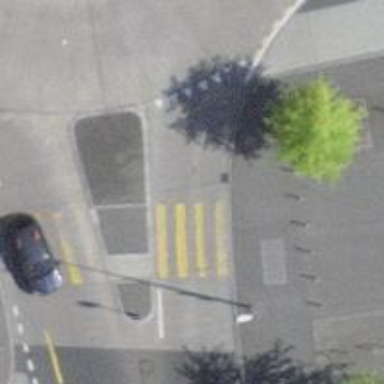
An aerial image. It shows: Kerb serving as barrier.